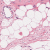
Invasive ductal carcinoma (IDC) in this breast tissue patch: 0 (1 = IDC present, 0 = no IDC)